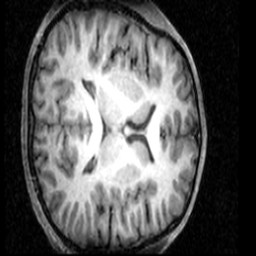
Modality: T1w
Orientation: axial
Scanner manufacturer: ge
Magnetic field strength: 3 T
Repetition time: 0.009048 s
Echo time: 0.001844 s